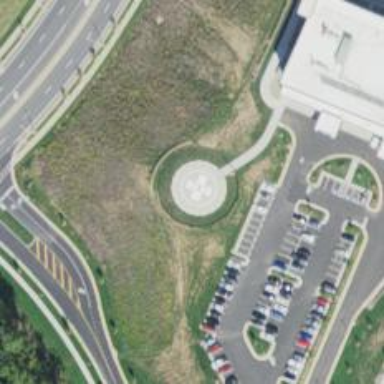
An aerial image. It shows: Image of helipad at airport.